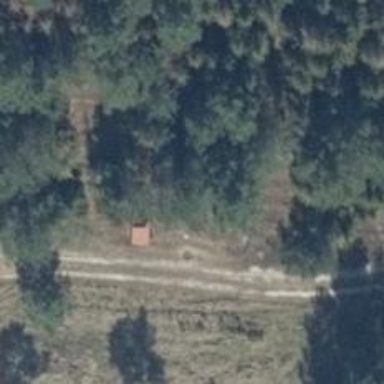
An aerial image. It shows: Hunting stand.